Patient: sex M, age 52
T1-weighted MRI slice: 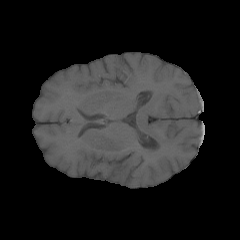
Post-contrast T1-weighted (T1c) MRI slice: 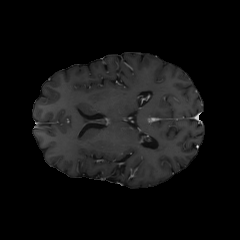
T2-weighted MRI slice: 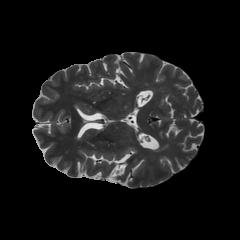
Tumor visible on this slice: yes
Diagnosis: Astrocytoma, IDH-mutant
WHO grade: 3